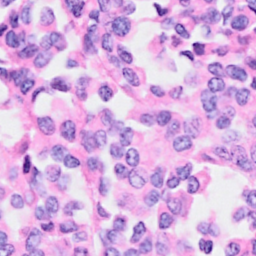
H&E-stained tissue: Breast